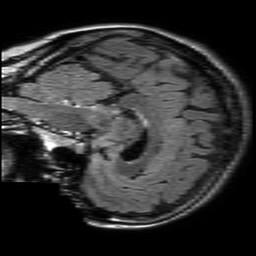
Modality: FLAIR
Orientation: sagittal
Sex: female
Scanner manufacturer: philips
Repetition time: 11 s
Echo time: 0.125 s